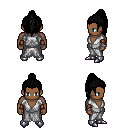
a pixel art fantasy rpg character, male body template, human, dark skin, white robe, metal pants, black long topknot hairstyle, cloth bracers, metal boots, four views (front, back, left, right), 2x2 character sprite sheet, small pixel art, hard edges, no anti-aliasing